Question: I used QtDesigner to create all of my windows, the main window uses mdiArea so that other windows fit inside of it when called. My main problem is when I close a window inside the mdiArea it disappears and I can't reopen it, id either like the window to not have a exit button or make a window with buttons that will open the files if its not there.
Output Screenshot

The window that is minimized is ValveSimulator and if I close it it doesn't exist anymore and I can't open it
my main code: CreateWindow makes the window with the buttons and CreateValveSimulator is my main program that I want to open from the button when I close it
'''
from PyQt5 import QtCore, QtGui, QtWidgets, uic
from PyQt5.QtWidgets import QApplication, QMainWindow, QTableWidget,QWidget, QMdiSubWindow
import ValveSim
import MainWindow
import Window
class Win1(QMainWindow):
def __init__(self):
QWidget.__init__(self)
self.vtn = MainWindow.Ui_MainWindow()
self.vtn.setupUi(self)
self.subwindow = QMdiSubWindow()
self.CreateValveSimulator()
self.CreateWindow()
def CreateValveSimulator(self):
widget = QMainWindow()
self.VSim_subwindow = ValveSim.Ui_ValveSim()
self.VSim_subwindow.setupUi(widget)
self.subwindow = QMdiSubWindow(self.vtn.mdiArea)
widget.setParent(self.subwindow)
self.subwindow.setWidget(widget)
self.vtn.mdiArea.addSubWindow(self.subwindow)
widget.show()
self.subwindow.show()
self.subwindow.widget().show()
def CreateWindow(self):
widget = QMainWindow()
self.win_subwindow = Window.Ui_MainWindow()
self.win_subwindow.setupUi(widget)
self.subwindow = QMdiSubWindow(self.vtn.mdiArea)
widget.setParent(self.subwindow)
self.subwindow.setWidget(widget)
self.vtn.mdiArea.addSubWindow(self.subwindow)
widget.show()
self.subwindow.show()
self.subwindow.widget().show()
if __name__=='__main__':
app =QApplication(sys.argv)
win = Win1()
win.show()
sys.exit(app.exec_())
'''
I connected the self.pushbutton to a function called openvs which I hope to open the Valve Simulator window when its closed as shown in my main code,however it just crashes when I click the button
Table with buttons code:
'''
from PyQt5 import QtCore, QtGui, QtWidgets, uic
from PyQt5.QtWidgets import QApplication, QMainWindow, QTableWidget, QWidget, QMdiSubWindow, QAction
import Untitled
class Ui_MainWindow(object):
def setupUi(self, MainWindow):
MainWindow.setObjectName("MainWindow")
MainWindow.setWindowModality(QtCore.Qt.WindowModal)
MainWindow.resize(351, 442)
MainWindow.setToolButtonStyle(QtCore.Qt.ToolButtonIconOnly)
self.centralwidget = QtWidgets.QWidget(MainWindow)
self.centralwidget.setObjectName("centralwidget")
self.pushButton = QtWidgets.QPushButton(self.centralwidget)
self.pushButton.setGeometry(QtCore.QRect(85, 125, 75, 23))
self.pushButton.setObjectName("pushButton")
self.pushButton_2 = QtWidgets.QPushButton(self.centralwidget)
self.pushButton_2.setGeometry(QtCore.QRect(85, 195, 75, 23))
self.pushButton_2.setObjectName("pushButton_2")
self.pushButton_3 = QtWidgets.QPushButton(self.centralwidget)
self.pushButton_3.setGeometry(QtCore.QRect(200, 125, 75, 23))
self.pushButton_3.setObjectName("pushButton_3")
MainWindow.setCentralWidget(self.centralwidget)
self.pushButton.clicked.connect(self.openvs)
self.retranslateUi(MainWindow)
QtCore.QMetaObject.connectSlotsByName(MainWindow)
def retranslateUi(self, MainWindow):
_translate = QtCore.QCoreApplication.translate
MainWindow.setWindowTitle(_translate("MainWindow", "MainWindow"))
self.pushButton.setText(_translate("MainWindow", "Open Valve Simulator"))
self.pushButton_2.setText(_translate("MainWindow", "Open Module Program"))
self.pushButton_3.setText(_translate("MainWindow", "Open Metal Sizing"))
def openvs(self):
Untitled.Win1.CreateValveSimulator()
'''
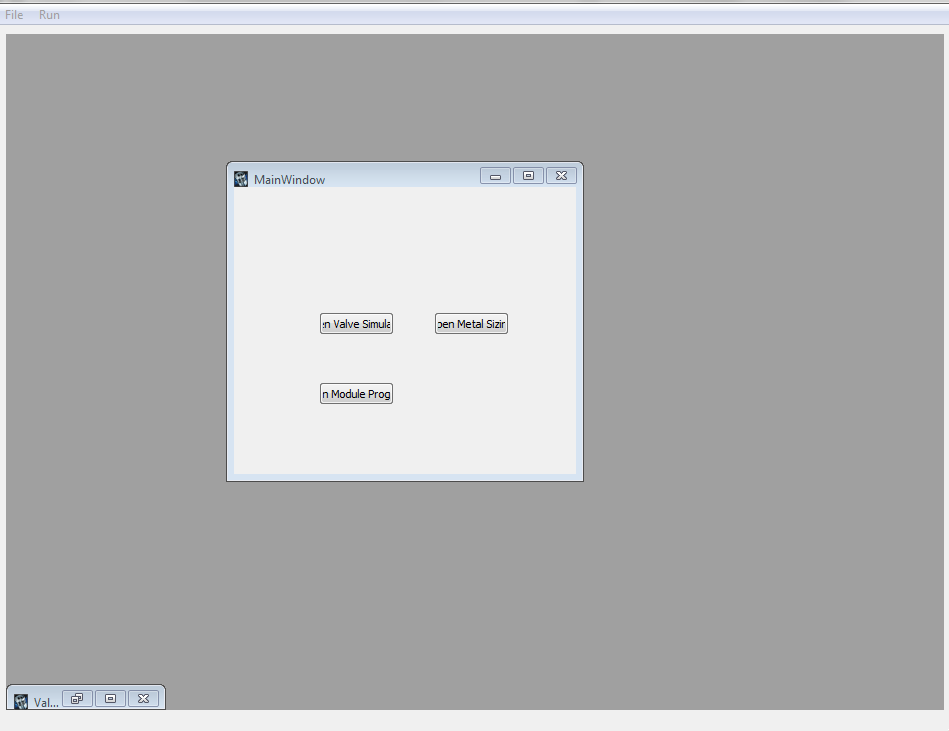
Answer: You must create the windows independently, and add them to each QMdiSubWindow. When the widget is displayed in the subwindow this will cause the subwindow to be displayed. To open normally with the button you must use the clicked signal and call the showNormal function.
<URL>
'''
class HomeWindow(QMainWindow, Ui_HomeWindow):
def __init__(self, parent=None):
QMainWindow.__init__(self, parent=parent)
self.setupUi(self)
class ValveSim(QMainWindow, Ui_ValveSim):
def __init__(self, parent=None):
QMainWindow.__init__(self, parent=parent)
self.setupUi(self)
class Win1(QMainWindow, Ui_MainWindow):
def __init__(self, parent=None):
QMainWindow.__init__(self, parent=parent)
self.setupUi(self)
self.vs = ValveSim()
self.hw = HomeWindow()
self.CreateValveSimulator()
self.CreateWindow()
def CreateValveSimulator(self):
subwindow = QMdiSubWindow()
subwindow.setWidget(self.vs)
self.mdiArea.addSubWindow(subwindow)
subwindow.setFixedSize(500, 500)
# self.subwindow.close()
def CreateWindow(self):
self.hw.pushButton.clicked.connect(self.vs.showNormal)
subwindow = QMdiSubWindow()
subwindow.setWindowFlags(Qt.CustomizeWindowHint | Qt.Tool)
subwindow.setWidget(self.hw)
self.mdiArea.addSubWindow(subwindow)
'''